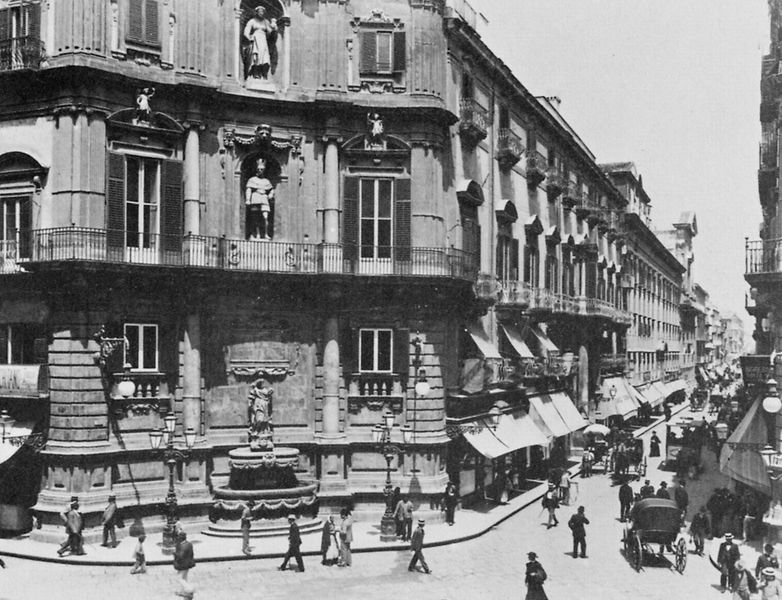
Titel: Der Vigliena Platz in Palermo
Künstler: Gebrüder Alinari
Schlagwörter: dunkel, himmel, schatten, frauen, menschen, stadt, fenster, frau, grau, hell, hut, hüte, lampen, laterne, laternen, licht, männer, schwarz, strasse, säulen, weiss, dach, gebäude, haus, wand, architektur, barock, sockel, stein, häuser, gehen, gitter, sonne, kind, kontrast, brunnen, fensterläden, statue, balkon, ecke, ansicht, fassaden, geschäft, italien, ort, passanten, pflaster, dächer, giebel, tag, spazieren, geschäfte, kutsche, kutschen, läden, platz, wagen, balkone, foto, fotografie, grossstadt, photographie, bögen, wohnhaus, bürgersteig, gehsteig, kreuzung, mauerwerk, schwarz weiss, asphalt, flanieren, kapitelle, photo, gesims, skulpturen, plastiken, statuen, voluten, geschosse, ballustrade, bauplastik, nischen, pferdewagen, gesimse, latern, markisen, sonnenblende, markiesen, markiese, einkaufsstrasse, palermo, ukreuzung